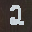
Label: 2